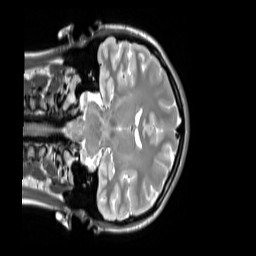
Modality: T2w
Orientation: coronal
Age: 23
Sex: female
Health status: ill
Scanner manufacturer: siemens
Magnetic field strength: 3 T
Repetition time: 2.8 s
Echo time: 0.326 s